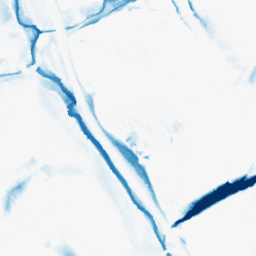
Category: morphological
Decomposition family: morphological_diamond
Decomposition parameters: operation: closing
radius: 15
Upsampling method: bspline
Upsampling parameters: scale: 2
Upsampling scale: 2